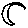
Label: moon